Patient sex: F
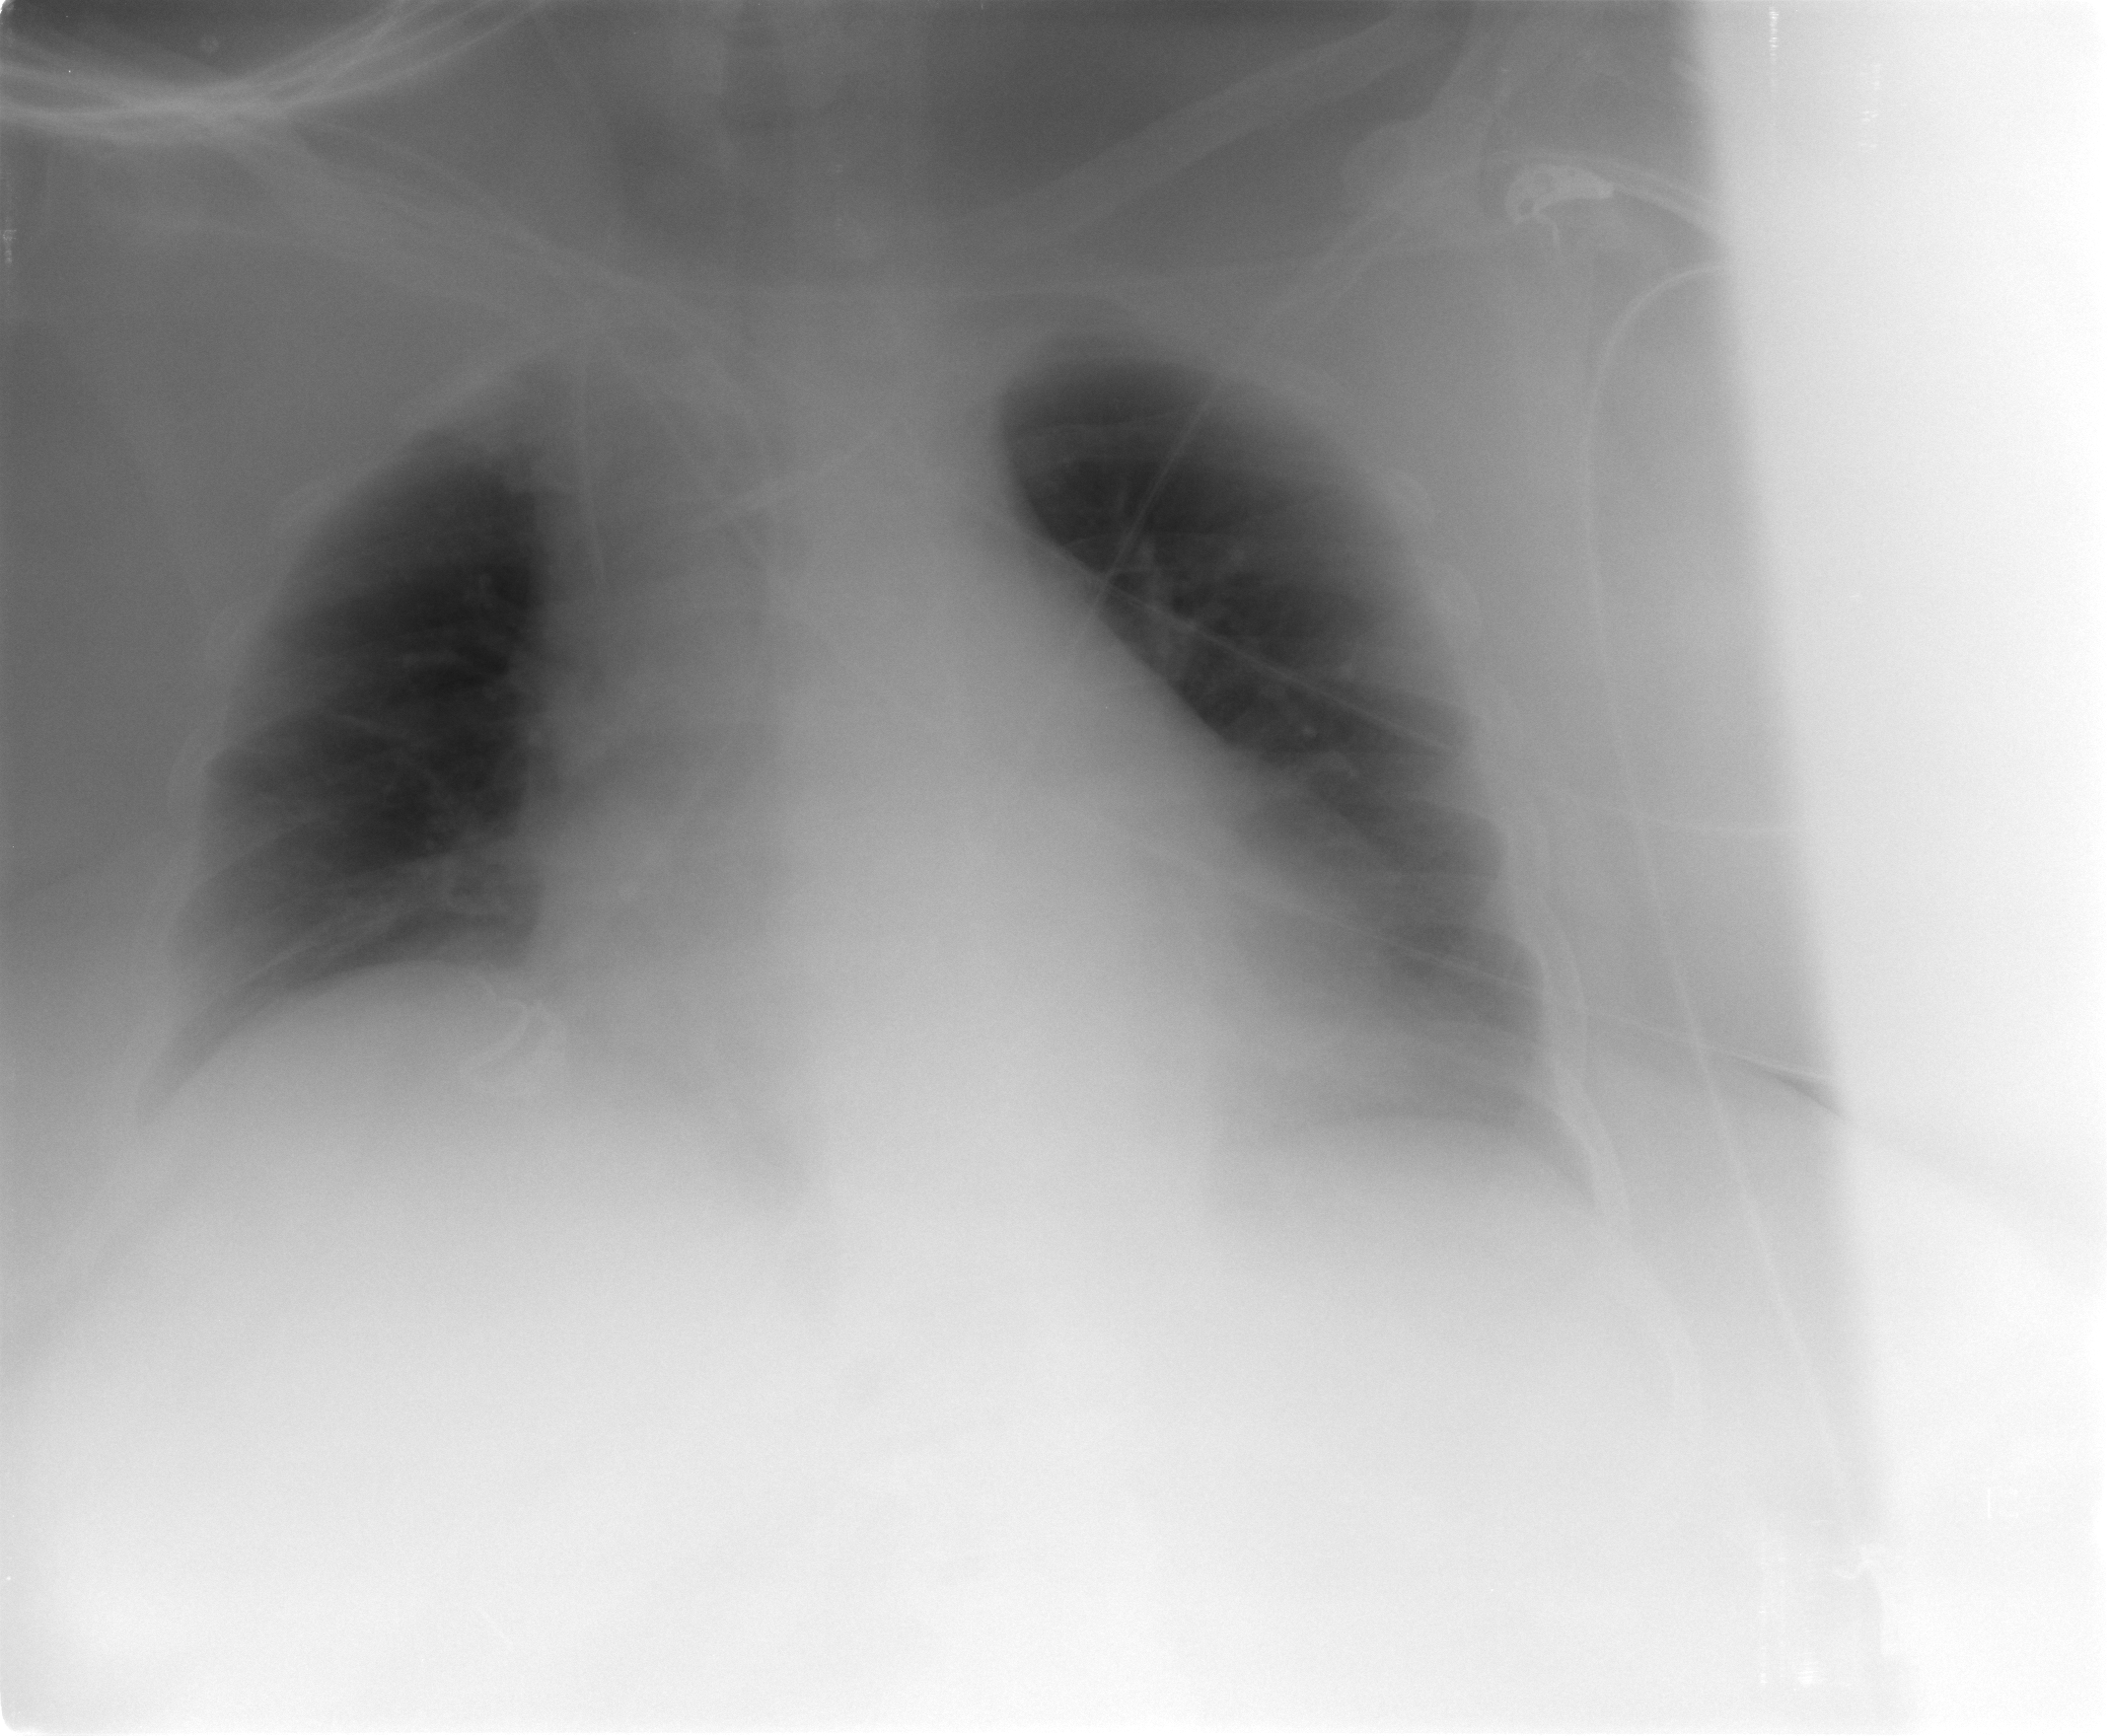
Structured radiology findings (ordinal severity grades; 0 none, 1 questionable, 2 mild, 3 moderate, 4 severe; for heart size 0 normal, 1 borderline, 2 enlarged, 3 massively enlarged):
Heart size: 2
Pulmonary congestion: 1
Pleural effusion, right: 0
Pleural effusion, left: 1
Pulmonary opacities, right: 0
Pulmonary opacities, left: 0
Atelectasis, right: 1
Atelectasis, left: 2